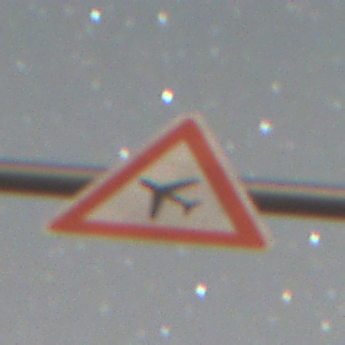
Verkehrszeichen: FlugbetriebRechts
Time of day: Night
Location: Outdoor (Nature)
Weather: Clear
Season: NotSpecified
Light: Natural